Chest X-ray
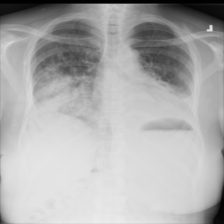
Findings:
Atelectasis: positive
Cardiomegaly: negative
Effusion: positive
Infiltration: negative
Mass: negative
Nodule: negative
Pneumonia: negative
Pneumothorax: negative
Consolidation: positive
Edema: negative
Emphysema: negative
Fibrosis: negative
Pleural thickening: negative
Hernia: negative